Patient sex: M
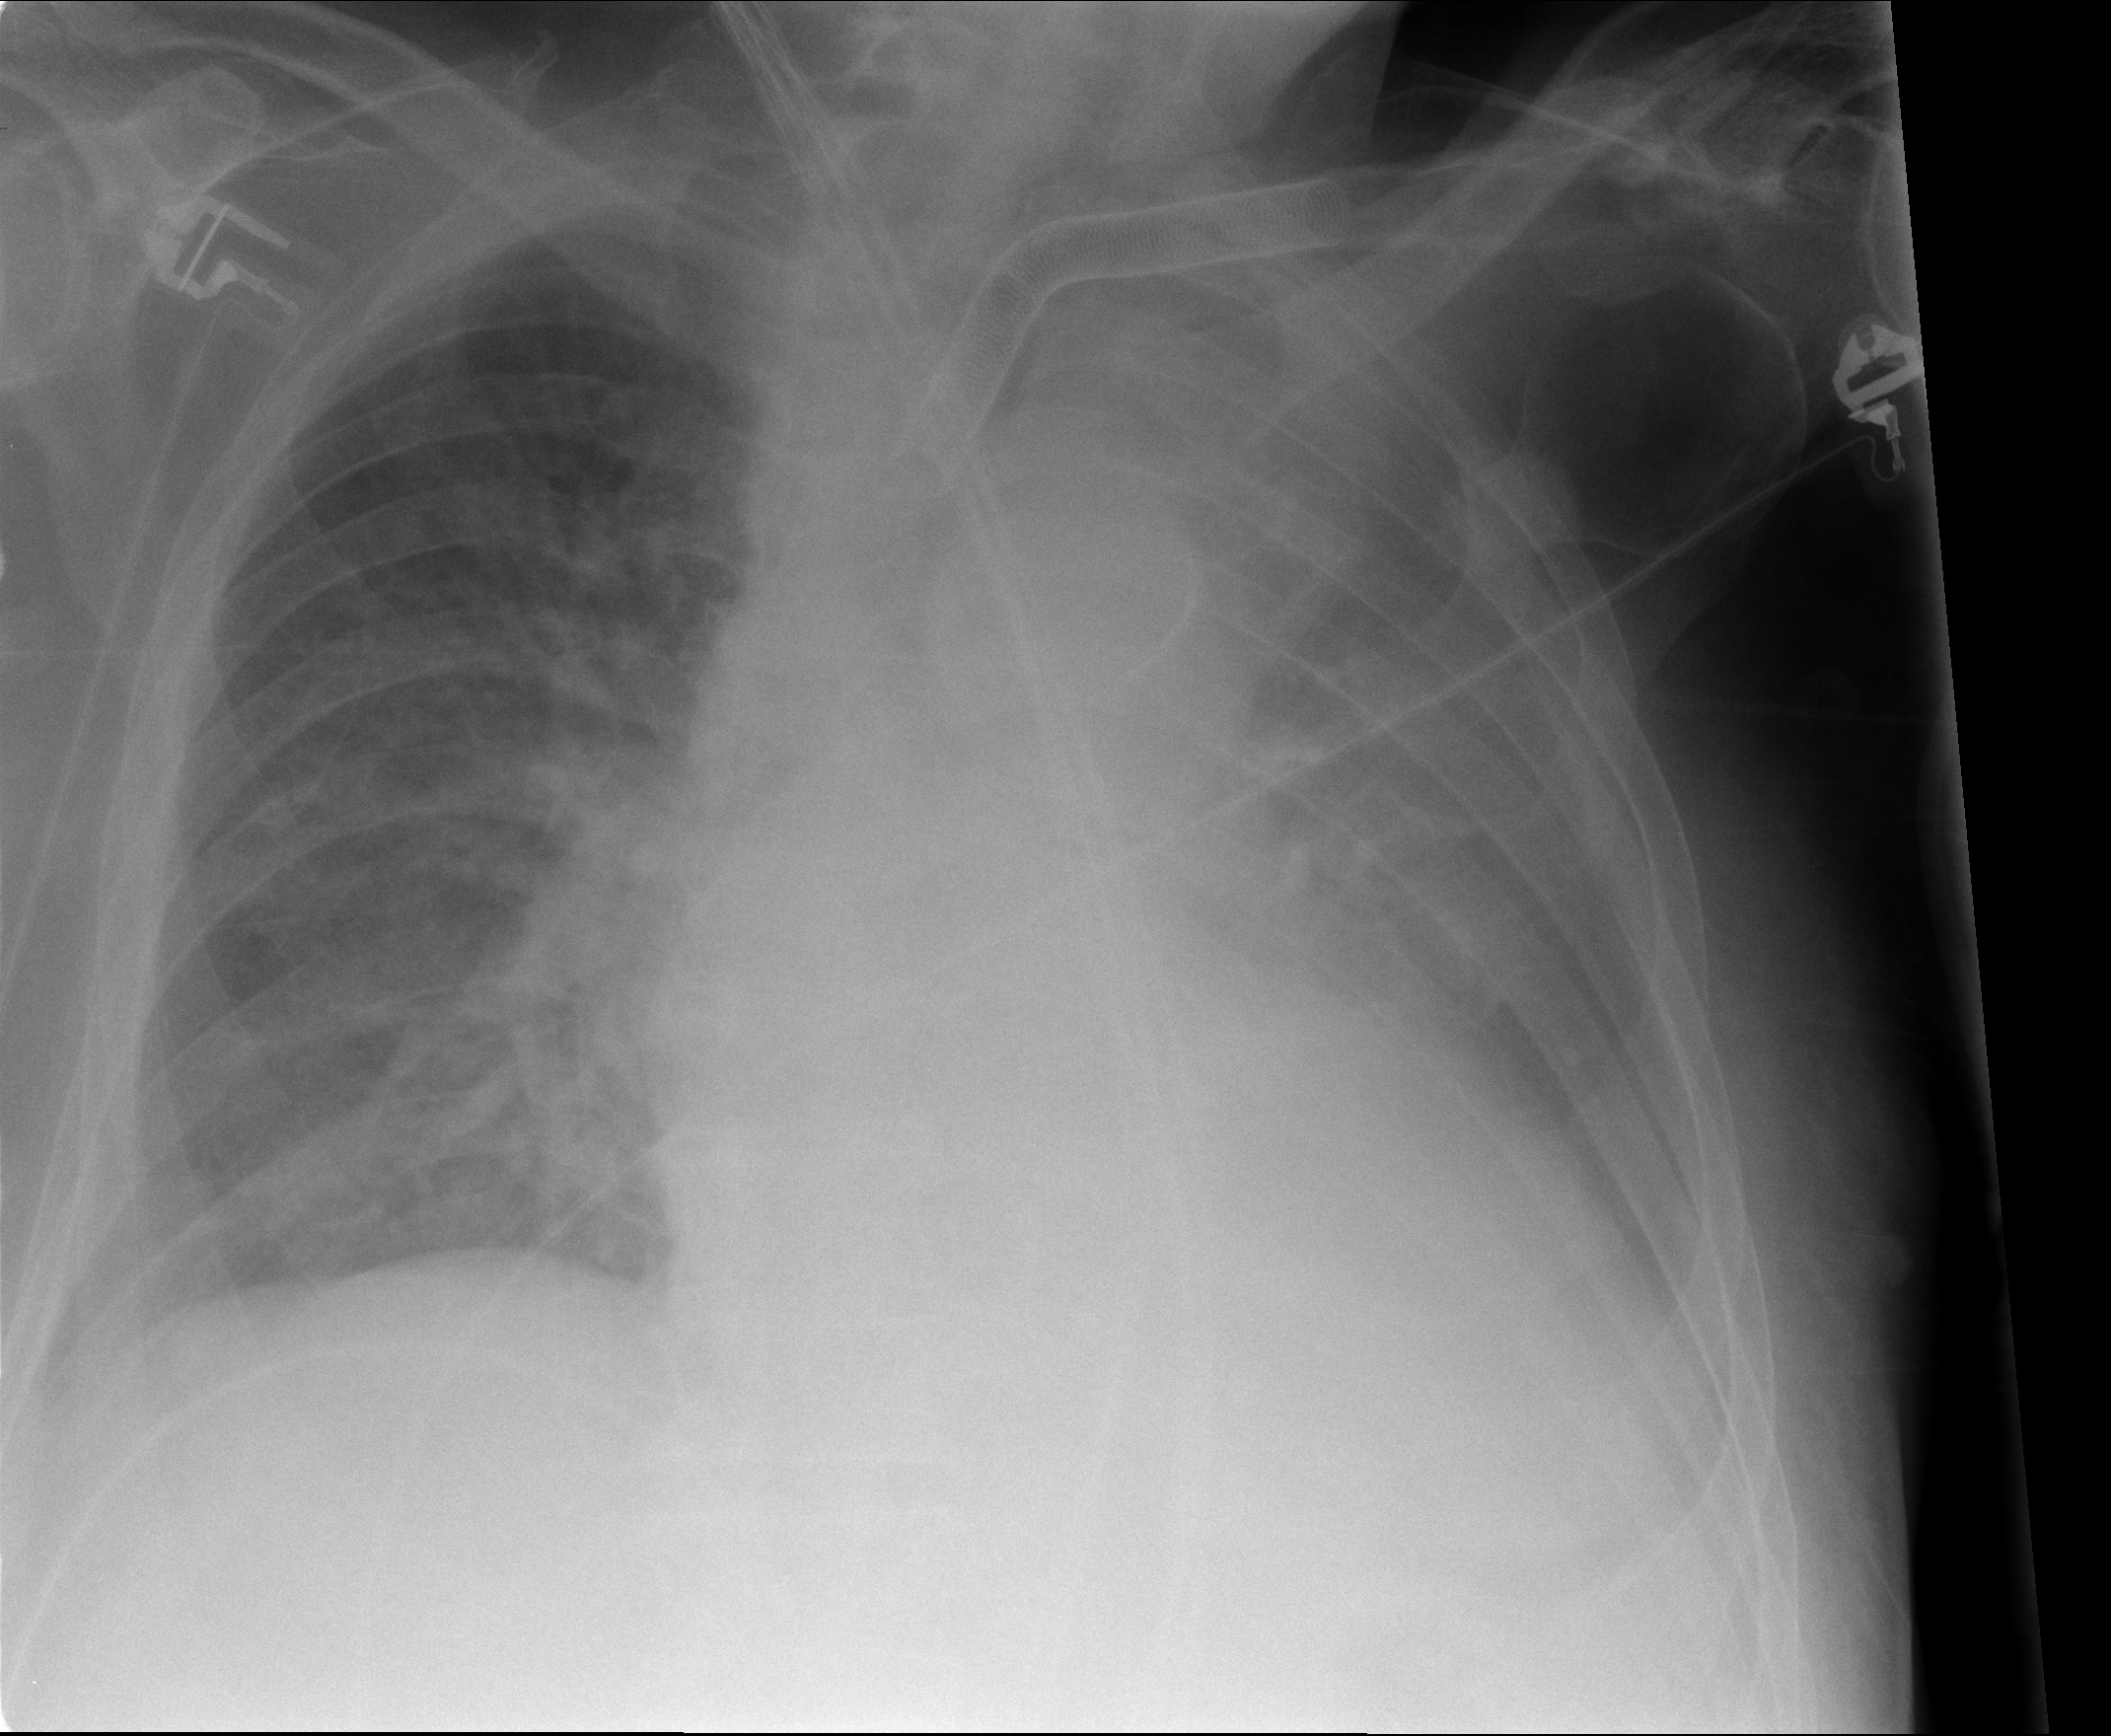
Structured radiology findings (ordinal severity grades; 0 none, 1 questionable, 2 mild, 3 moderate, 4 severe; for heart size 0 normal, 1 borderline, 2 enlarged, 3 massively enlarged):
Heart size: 2
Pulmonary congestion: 2
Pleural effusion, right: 1
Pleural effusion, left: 3
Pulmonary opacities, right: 2
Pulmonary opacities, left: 2
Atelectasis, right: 1
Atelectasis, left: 3